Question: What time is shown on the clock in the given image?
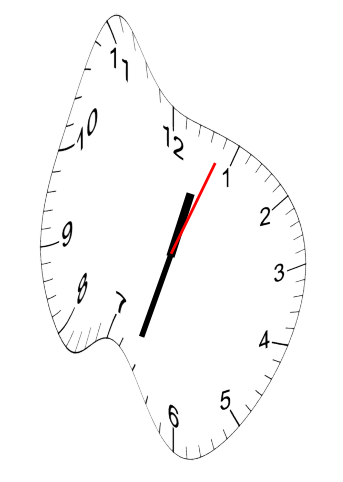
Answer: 12:33:04